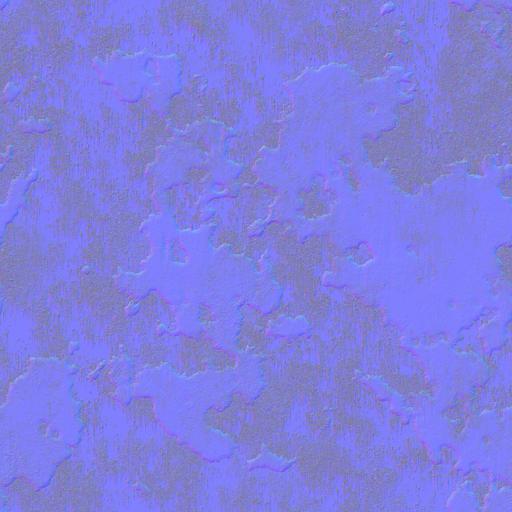
metal paint painted rust